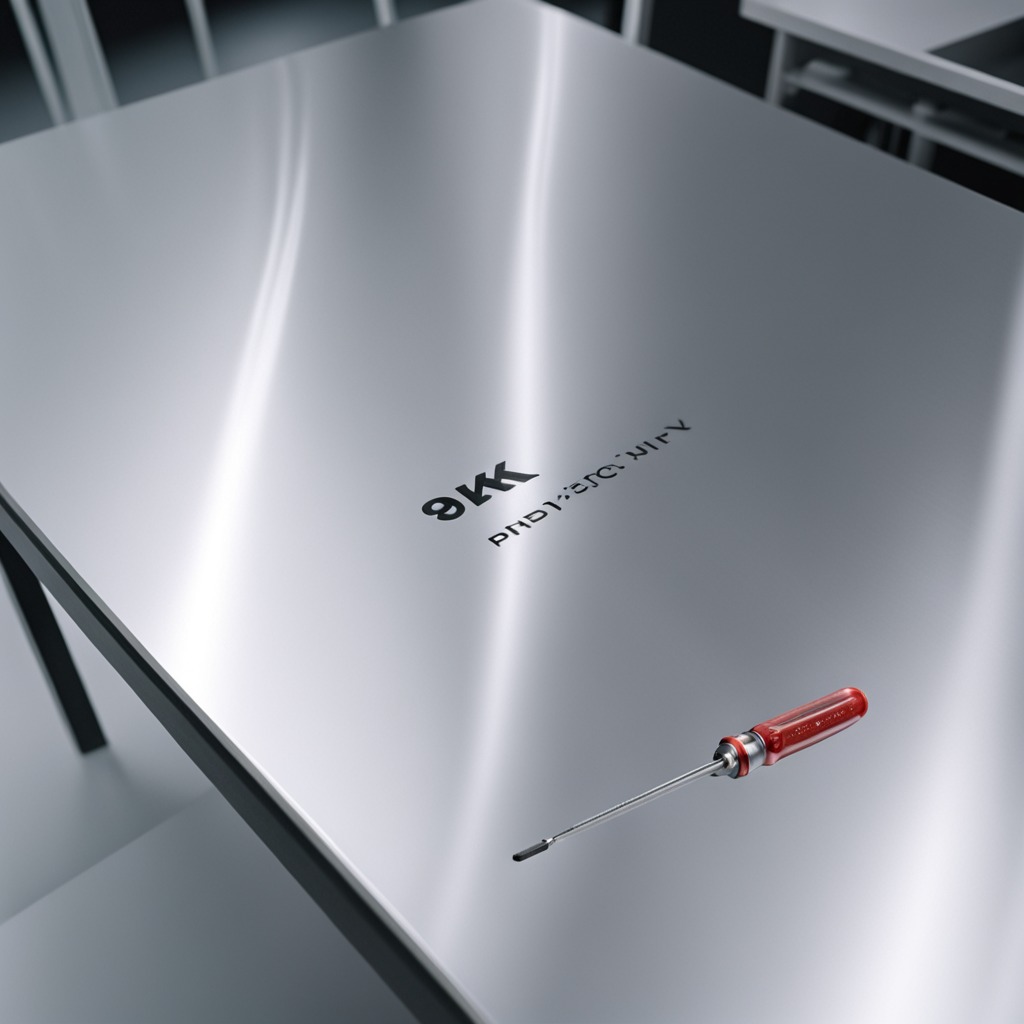
A screwdriver lies on a stainless steel table in a high-end prototyping lab.